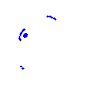
Particle: electron